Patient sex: M
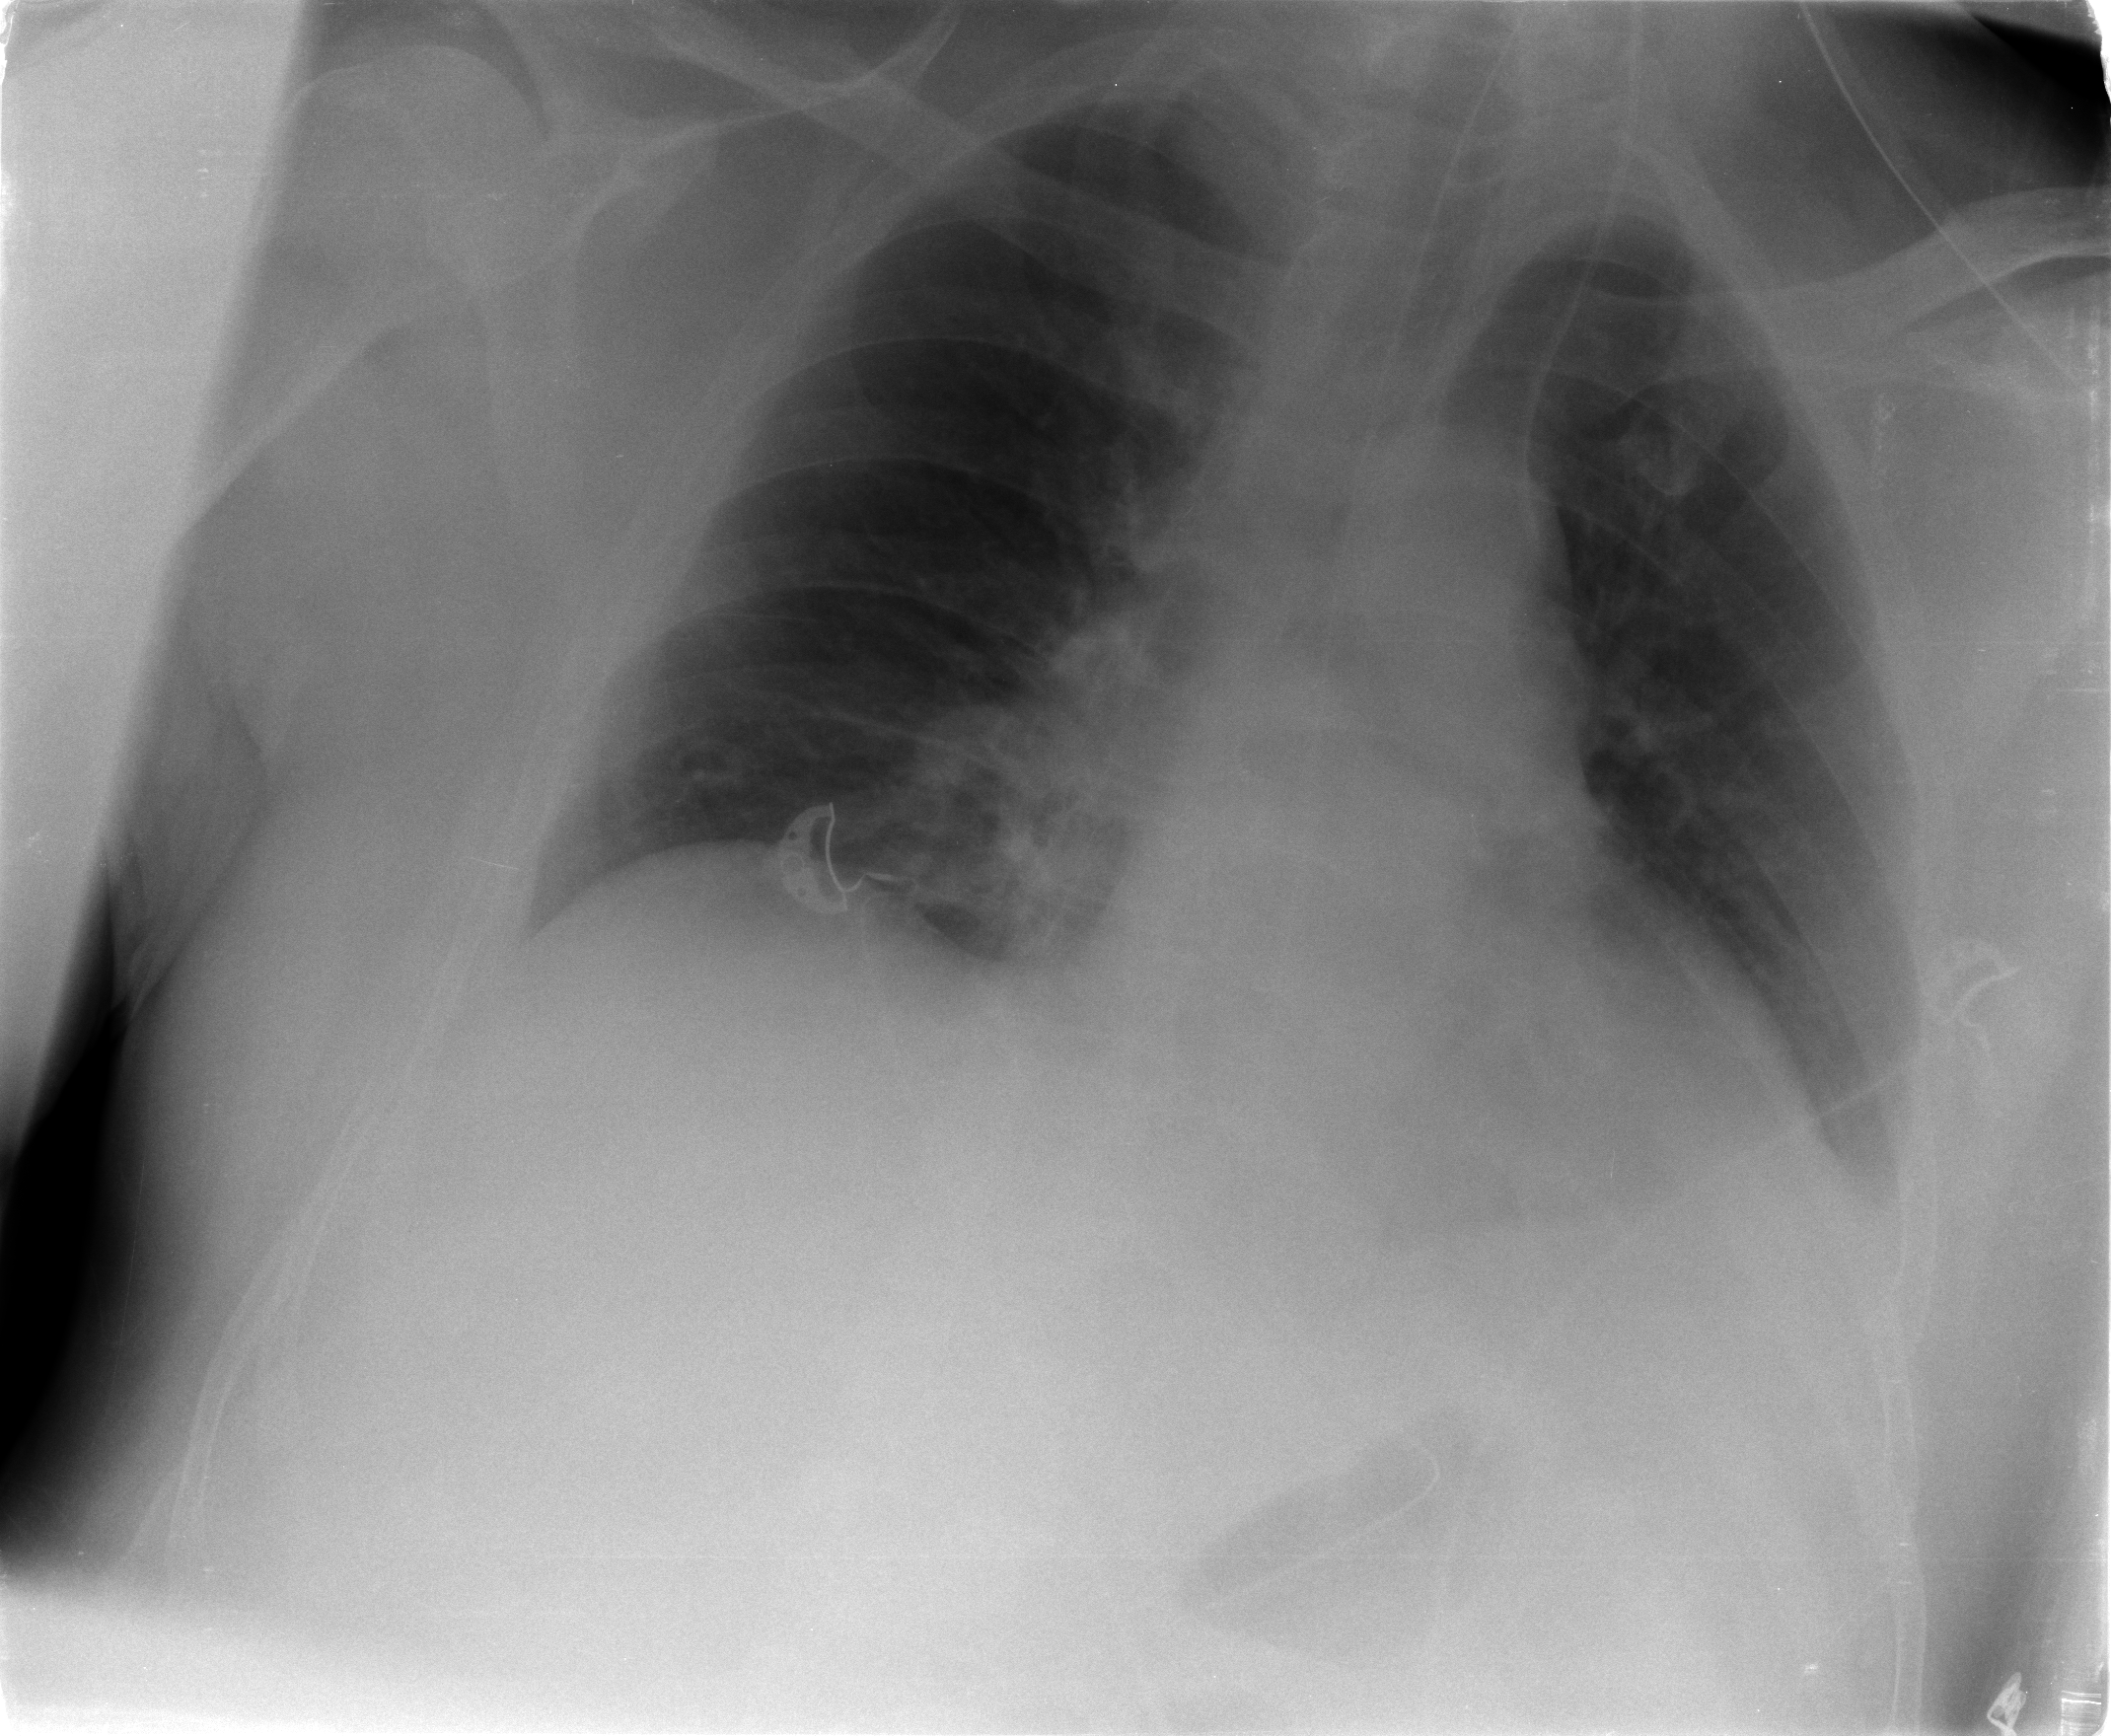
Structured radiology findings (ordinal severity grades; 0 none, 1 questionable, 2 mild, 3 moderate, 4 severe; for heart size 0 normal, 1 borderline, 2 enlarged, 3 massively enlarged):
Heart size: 0
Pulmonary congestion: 0
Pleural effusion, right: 0
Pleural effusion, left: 2
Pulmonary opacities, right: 0
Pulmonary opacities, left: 0
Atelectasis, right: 0
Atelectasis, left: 2